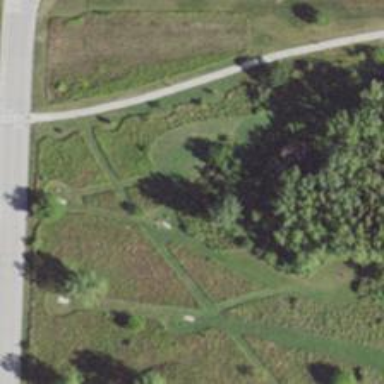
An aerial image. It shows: Disc golf basket.